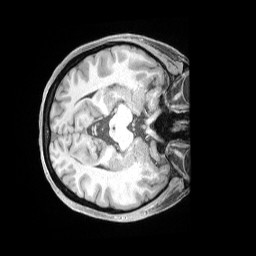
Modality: T1w
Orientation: axial
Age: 40
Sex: female
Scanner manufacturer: siemens
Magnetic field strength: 3 T
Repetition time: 2 s
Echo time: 0.00211 s